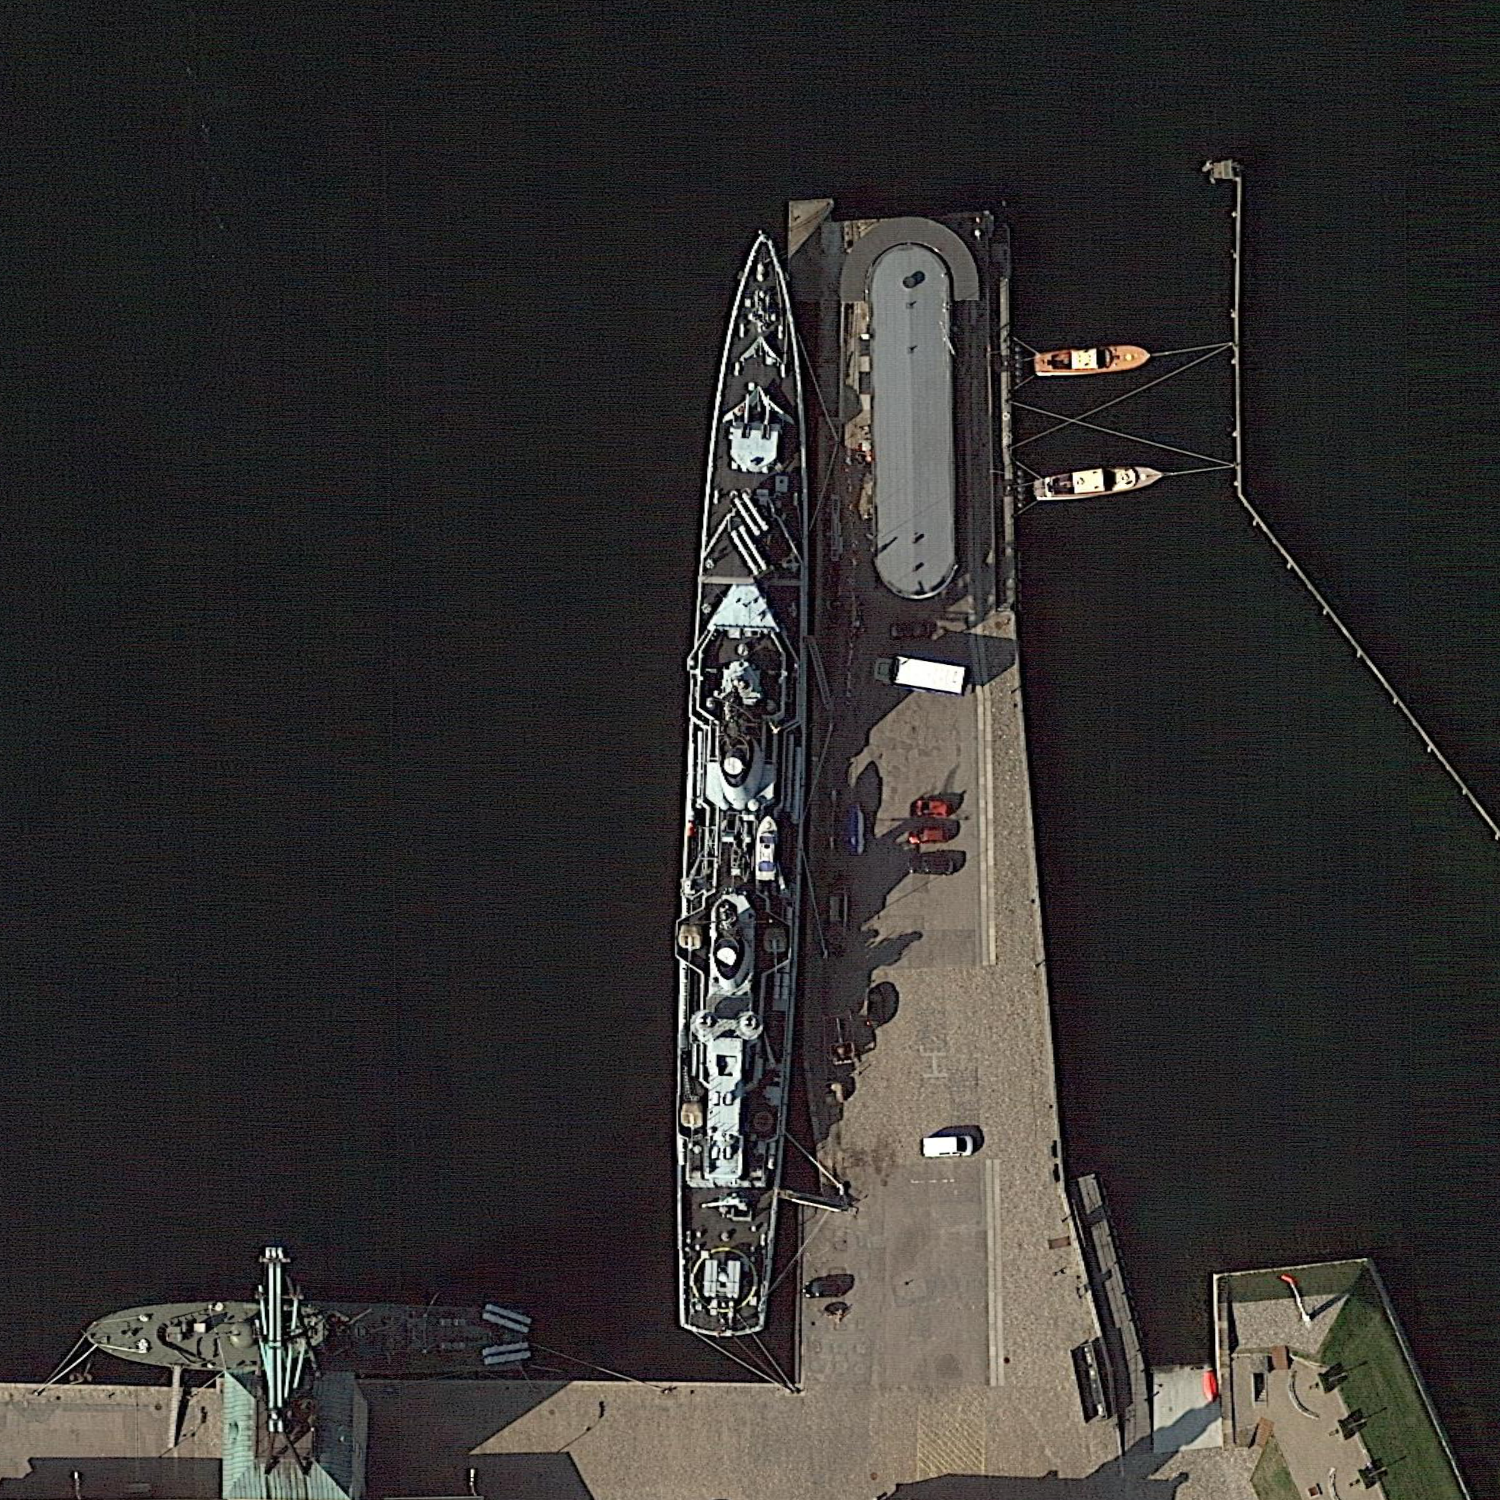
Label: cruiser